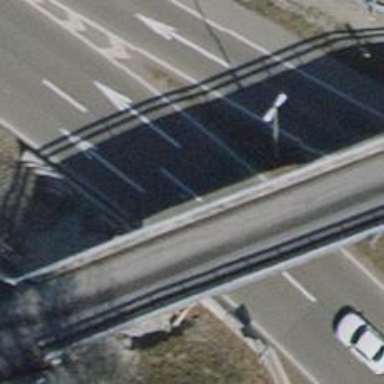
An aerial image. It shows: Asphalt road with secondary link designation.